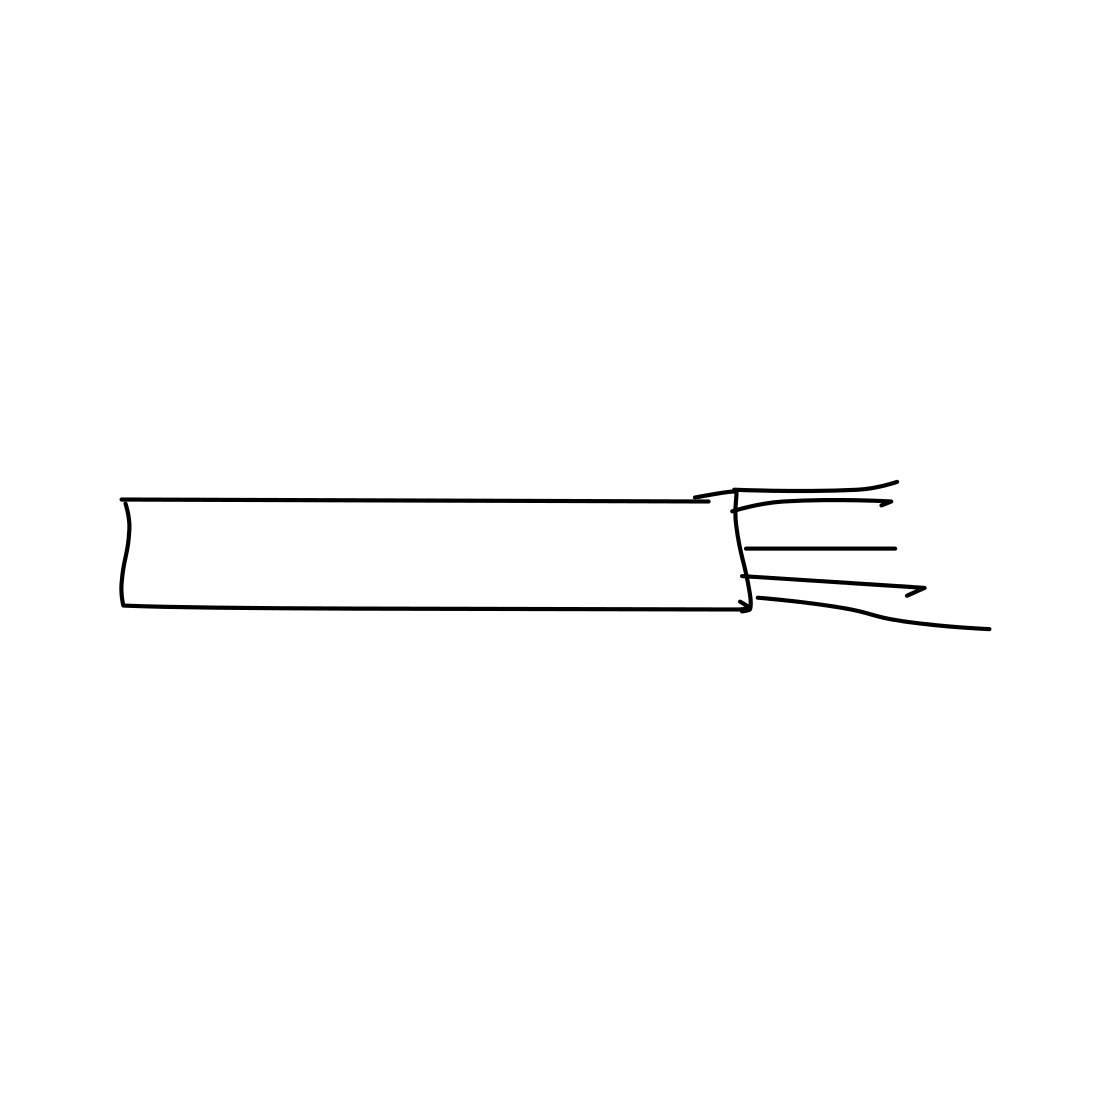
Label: fork